Question: I am trying to make uploading possible for CKEditor. I added the uploadUrl in my config:
'''
config.filebrowserUploadUrl = cfData.jsService+'?method=uploadImage';
'''
In my backend I use Coldfusion to upload the image, and create the the return script:
'''
<cffunction name="uploadImage" access="remote" output="false" returntype="string" returnformat="plain">
<cfargument name="upload" required="true">
<cfargument name="CKEditorFuncNum" type="numeric" requited="false">
... // image upload logic
<cfreturn "<script type=""text/javascript"">window.parent.CKEDITOR.tools.callFunction("& arguments.CKEditorFuncNum &", '[dynamic-image-url]', '');</script>">
</cffunction>
'''
The response tab in Chrome shows the following:
'''
<script type="text/javascript">window.parent.CKEDITOR.tools.callFunction(1, '[dynamic-image-url]', '');</script>
'''
Everything seems to go well, but then the code is printed as string in the DOM, instead as HTML:

Is there something I am doing wrong? I know it's not the version, as CKFinder also uses 4.3.4 and it works for them (<URL>.
N.B. When I evaluate the callFunction by running it in the console, the image is shown in the image-popup.
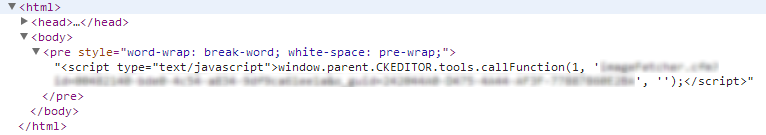
Answer: Found it just after typing this question, small mistake... I gave the wrong 'content-type' header ('text/plain').
Fixing that in CF is quite easy:
'''
cfcontent type="text/html">
'''